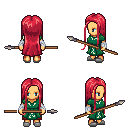
a pixel art fantasy rpg character, female body template, human, tanned skin, sash dress, red pants, ruby red extra-long hairstyle, white cloth bandages, white slippers, spear, four views (front, back, left, right), 2x2 character sprite sheet, small pixel art, hard edges, no anti-aliasing